Question: At the beginning I had problems with the Title Bar, the theme had no effect on it.
So adding the line 'getActionBar().hide()' in my 'onCreate()' method in the main activity fixed this !
Now I am told to add the line
'getWindow().setFlags(WindowManager.LayoutParams.FLAG_FULLSCREEN, WindowManager.LayoutParams.FLAG_FULLSCREEN);'
to the 'onCreate()' method of my main activity (the activity I am trying to affect) and nothing is happening.
I have tried setting the theme to .FULLSCREEN and nothing.
What I get is a black frame around the app like this:

Now, this is not an emulator problem, the same thing happens when I run it on my Samsung Galaxy.
Why the black frame !! :'(
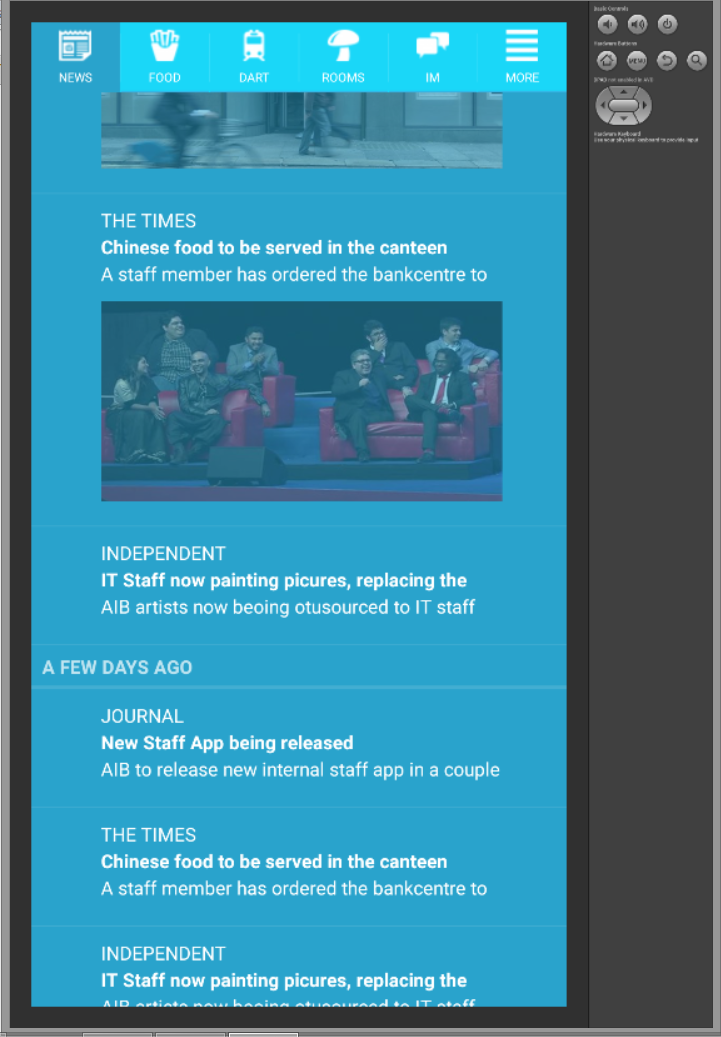
Answer: Did you check if you don't have any margin/padding in your xml file ? (and could you post code of the part you're having trouble with if it's not a margin/padding problem?)